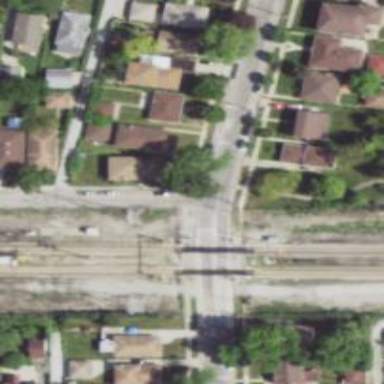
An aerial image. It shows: Railway crossing.